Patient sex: M
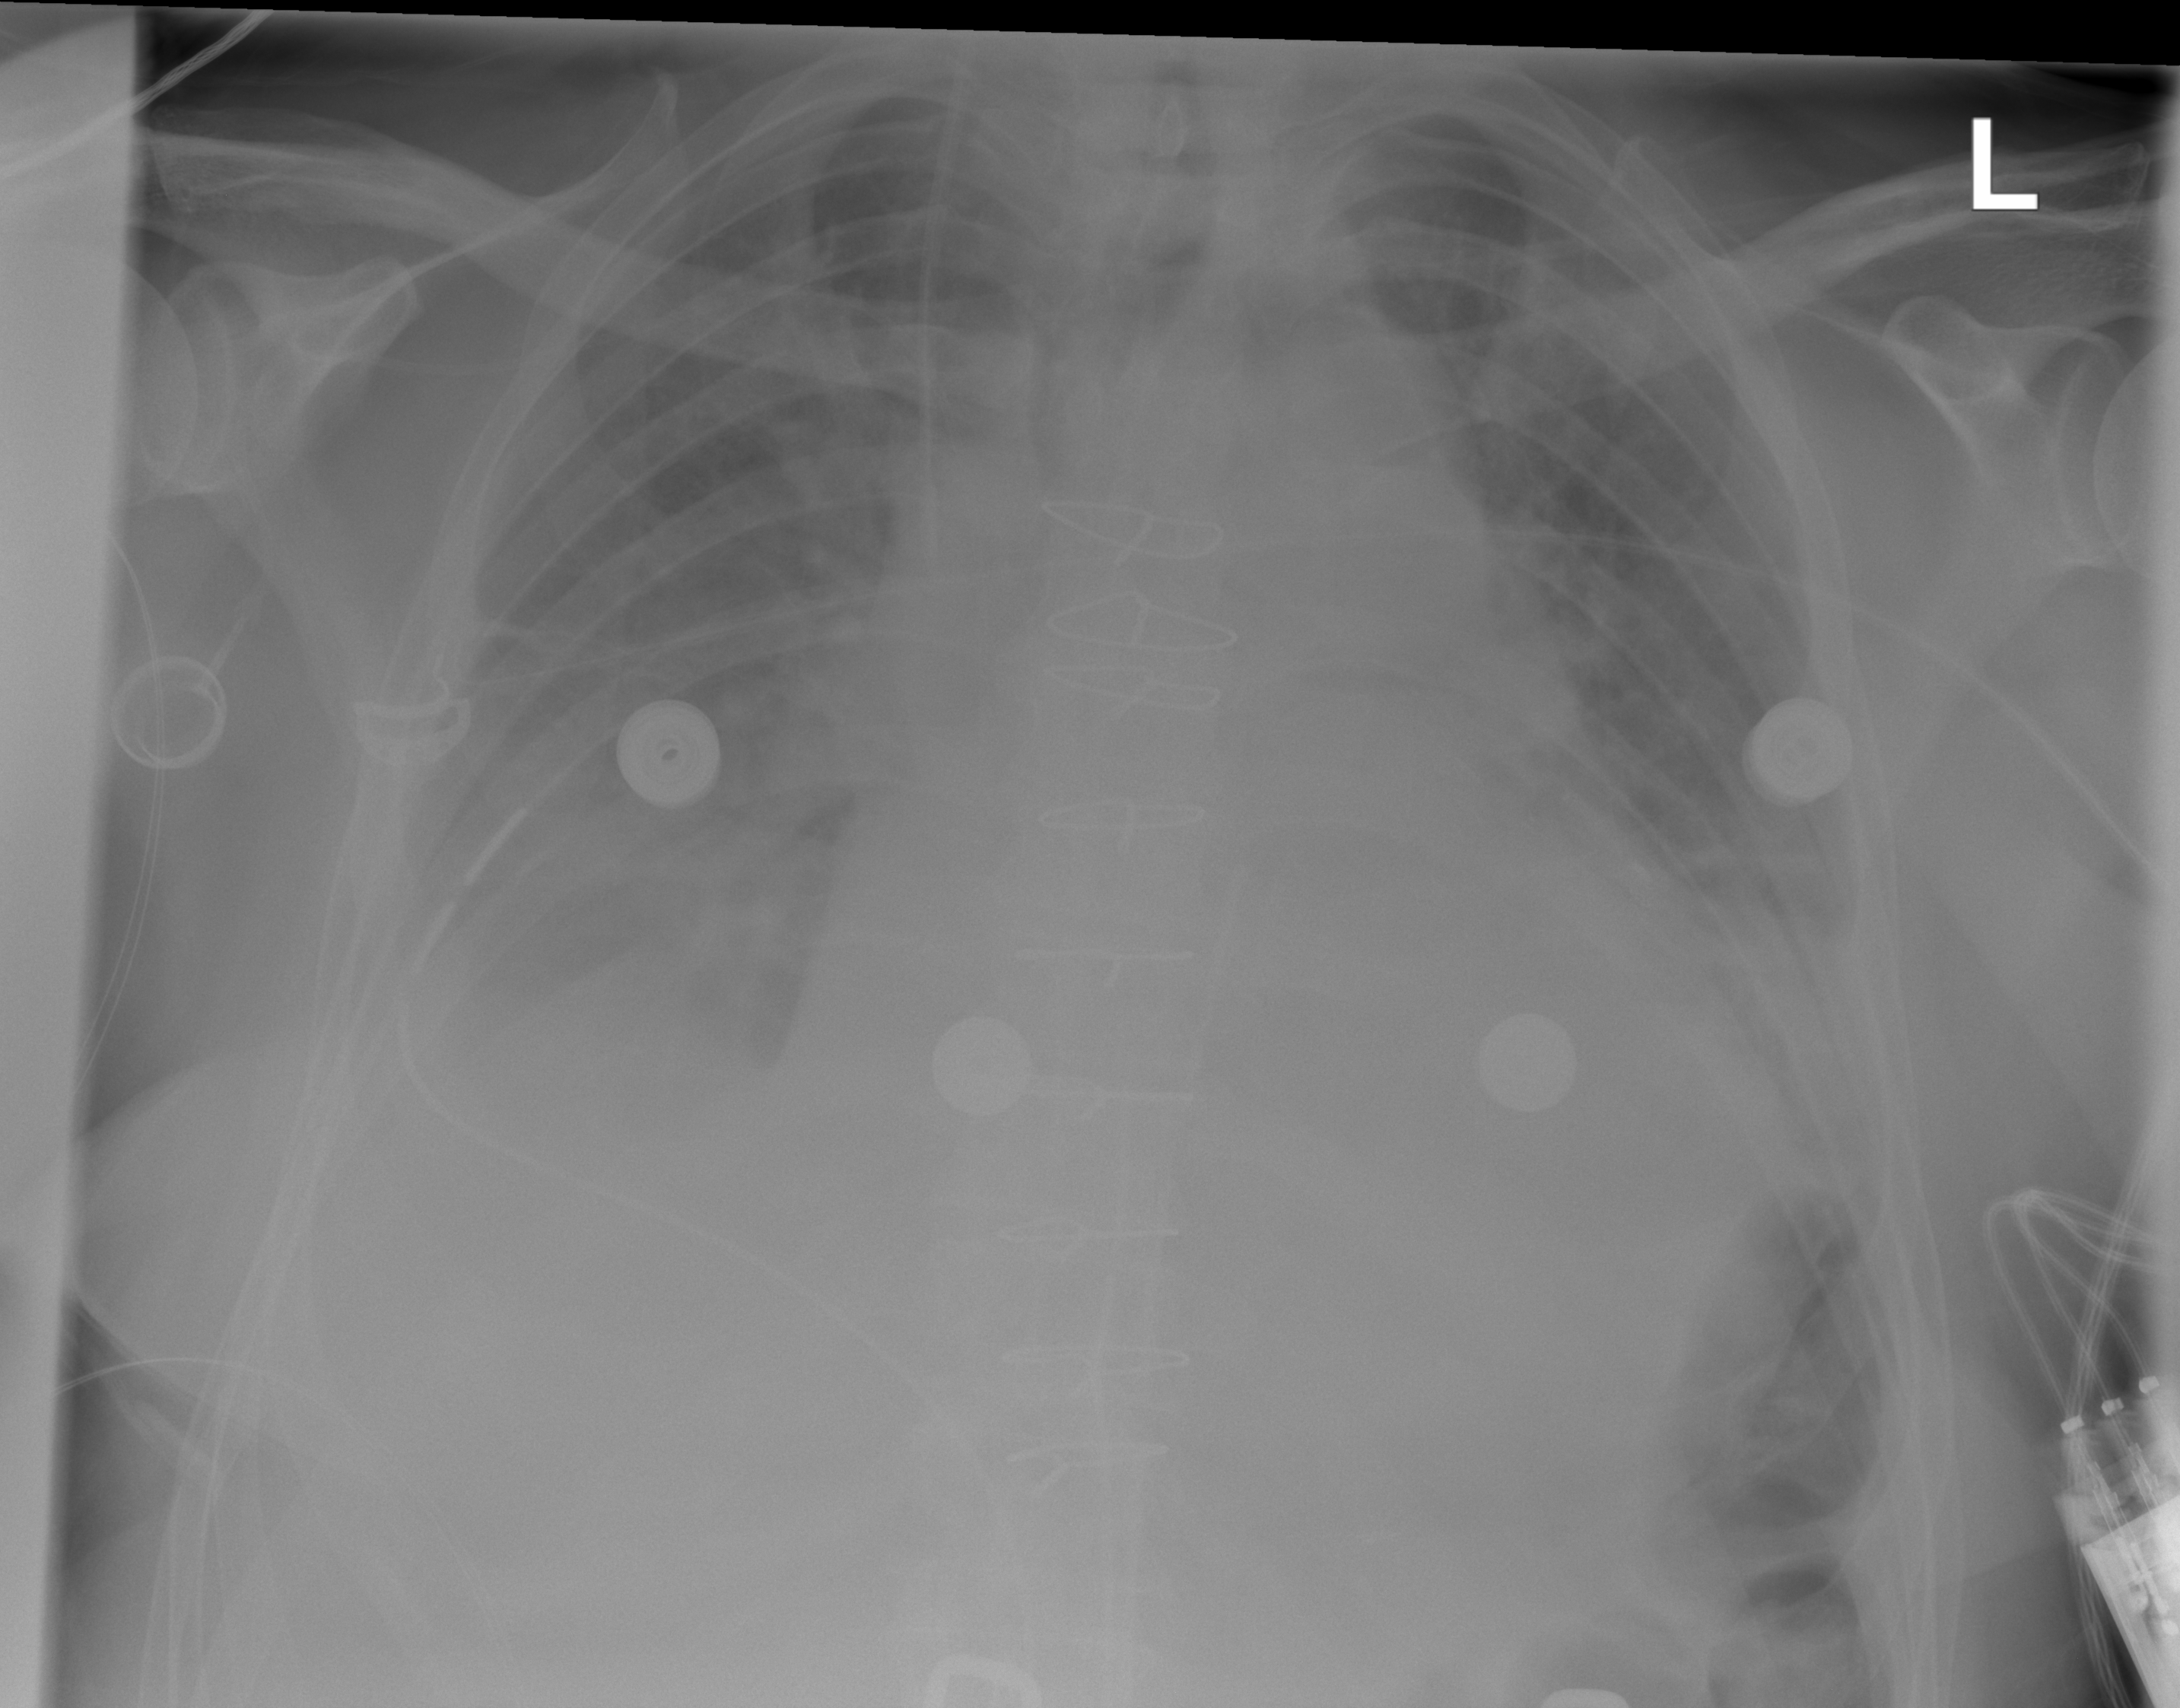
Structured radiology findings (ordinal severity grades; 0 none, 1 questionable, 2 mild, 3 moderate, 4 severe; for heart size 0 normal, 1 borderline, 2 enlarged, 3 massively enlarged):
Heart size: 2
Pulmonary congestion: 0
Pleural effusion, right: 2
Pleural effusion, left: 2
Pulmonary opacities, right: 2
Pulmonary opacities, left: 0
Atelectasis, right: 2
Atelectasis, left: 2